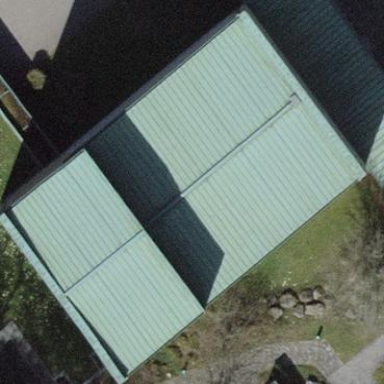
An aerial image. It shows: Building that is part of funeral hall.